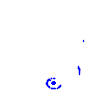
Particle: proton